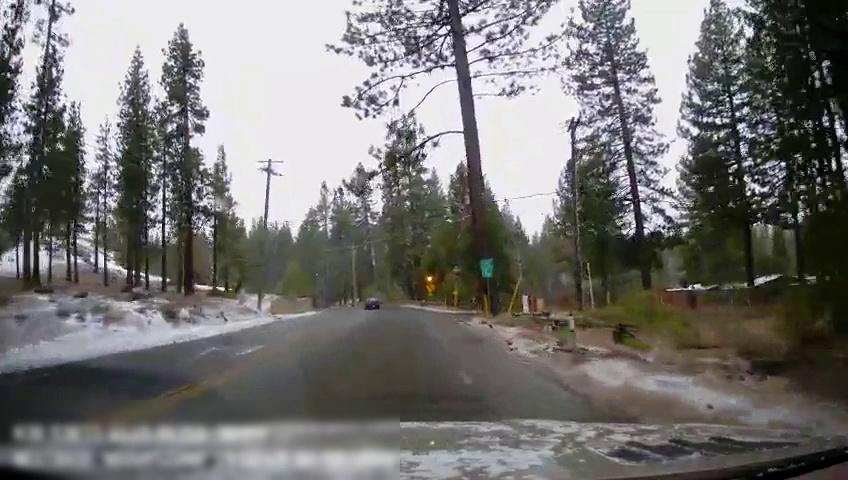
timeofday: Day
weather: Snowy
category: Drivable Space
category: Vehicles | SUV
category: Lanes | Current Lane
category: Lanes | Current Lane
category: Traffic | Signs
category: Traffic | Signs